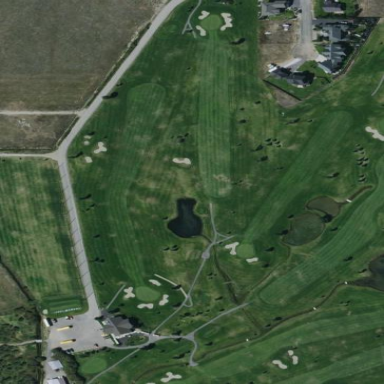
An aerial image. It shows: Golf course surrounded by greenery.